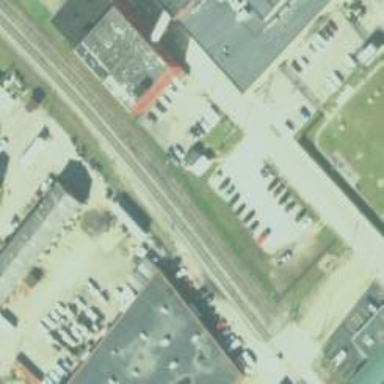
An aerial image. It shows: Railway siding for service.